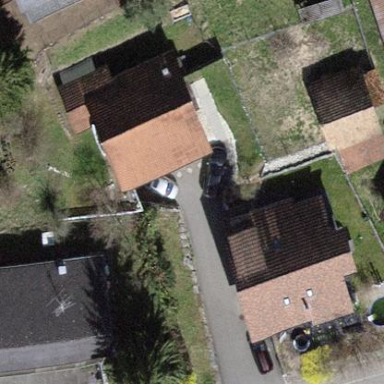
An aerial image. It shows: Building with tiled roof.